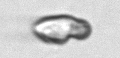
Label: Katodinium_or_Torodinium